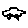
Label: car